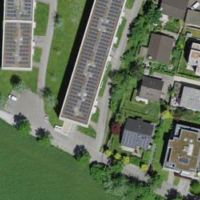
EUNIS habitat code: 55
Species observed at this site:
Lepidium draba
Salvia pratensis